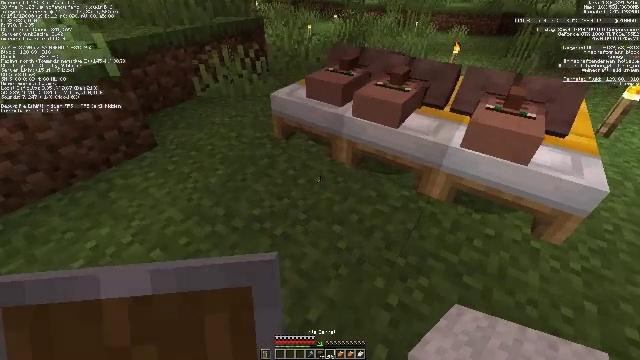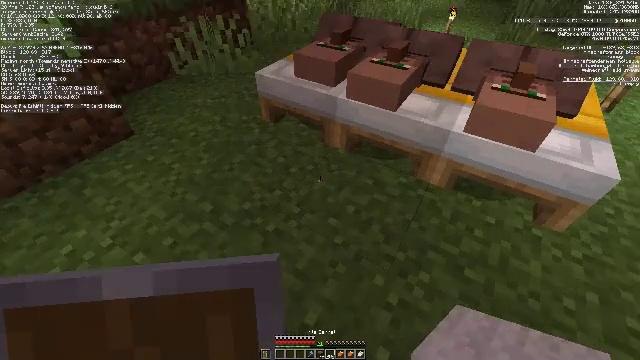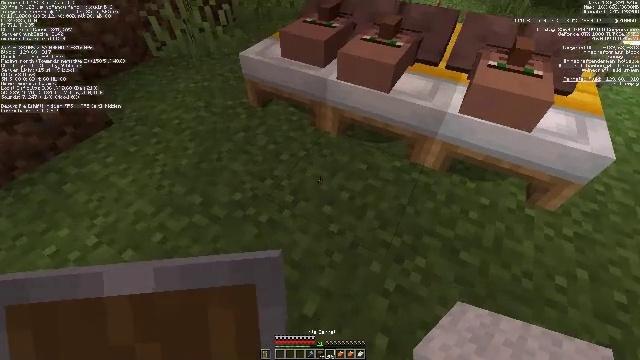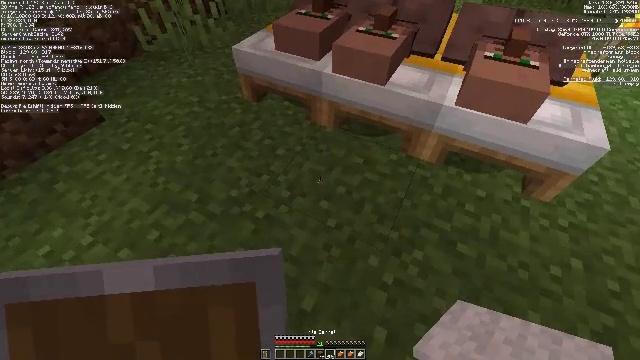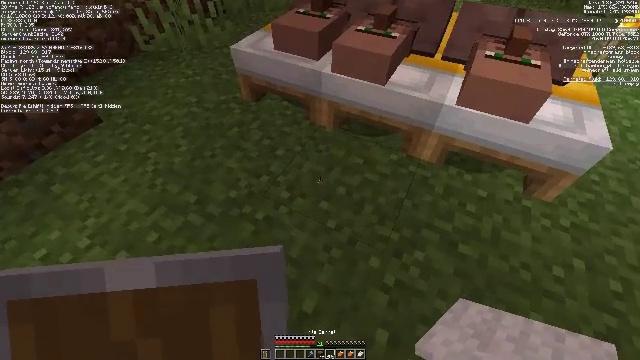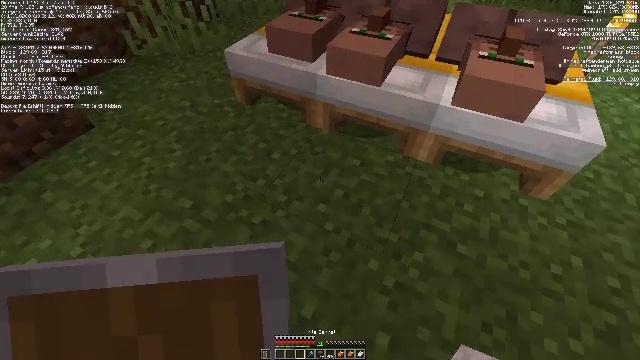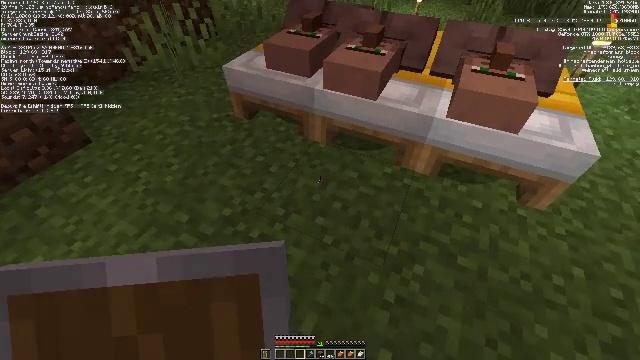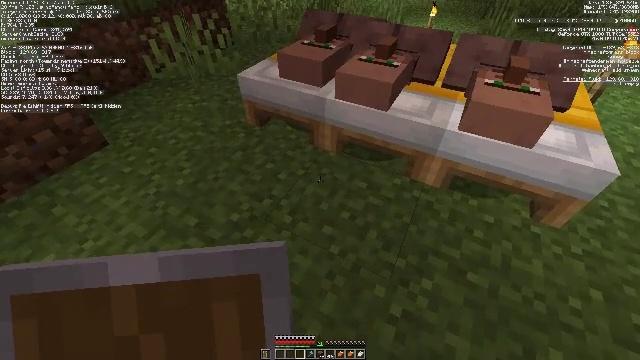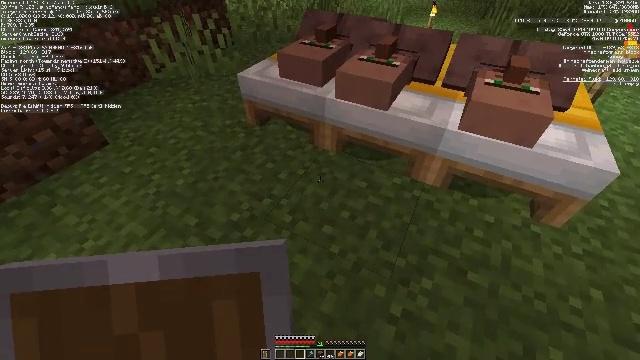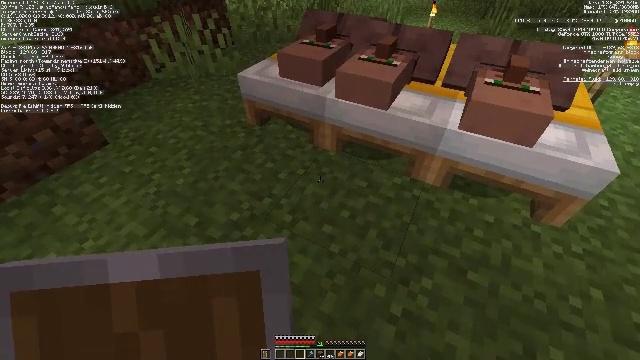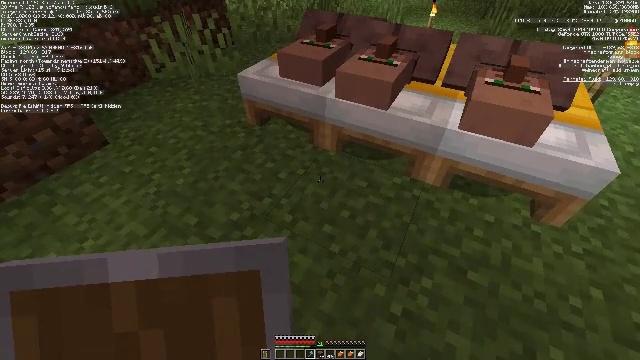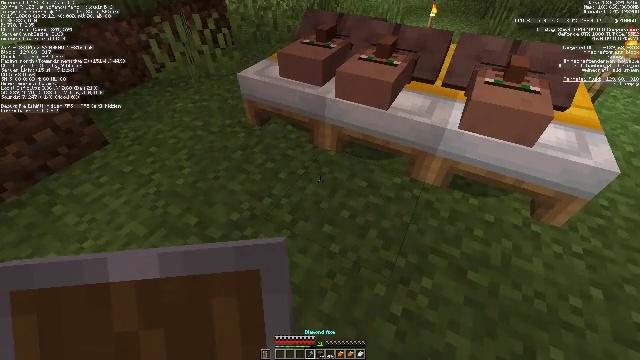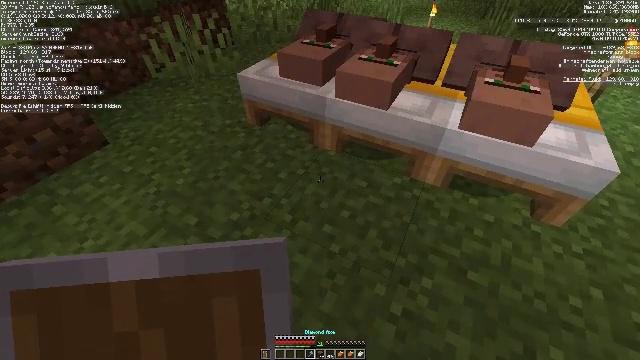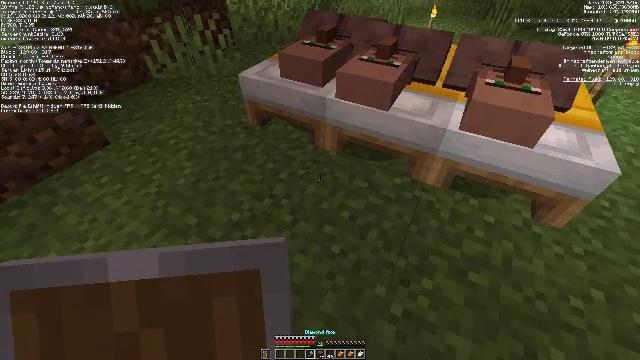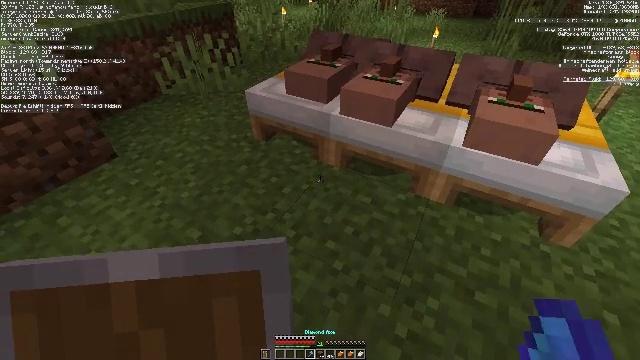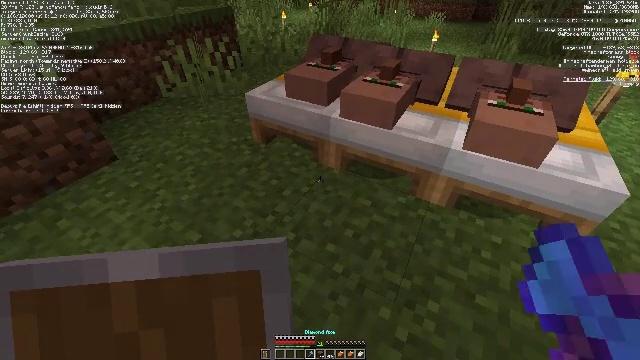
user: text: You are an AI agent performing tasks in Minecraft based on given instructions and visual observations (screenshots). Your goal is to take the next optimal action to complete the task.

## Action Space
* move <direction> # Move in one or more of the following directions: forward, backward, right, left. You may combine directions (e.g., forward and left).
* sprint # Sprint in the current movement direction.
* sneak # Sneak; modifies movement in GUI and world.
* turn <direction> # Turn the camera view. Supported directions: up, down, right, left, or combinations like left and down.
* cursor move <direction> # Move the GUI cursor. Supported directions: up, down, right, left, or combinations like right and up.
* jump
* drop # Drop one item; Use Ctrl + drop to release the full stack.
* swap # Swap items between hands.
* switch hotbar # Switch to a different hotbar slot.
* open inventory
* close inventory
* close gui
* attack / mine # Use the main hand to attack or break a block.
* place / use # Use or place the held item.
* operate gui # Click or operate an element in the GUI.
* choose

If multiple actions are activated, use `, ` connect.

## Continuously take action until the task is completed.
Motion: motion action
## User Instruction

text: Break the yellow bed.
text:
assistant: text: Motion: turn right and down
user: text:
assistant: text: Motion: turn right and down
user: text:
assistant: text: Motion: turn right and down
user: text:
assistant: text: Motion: no_op
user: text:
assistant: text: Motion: turn right, switch to hotbar 3
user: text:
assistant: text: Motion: turn up, switch to hotbar 3
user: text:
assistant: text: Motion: turn left and up, switch to hotbar 3
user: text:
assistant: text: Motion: no_op
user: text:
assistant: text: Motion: no_op
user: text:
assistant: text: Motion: switch to hotbar 4
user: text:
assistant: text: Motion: switch to hotbar 4
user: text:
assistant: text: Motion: switch to hotbar 4
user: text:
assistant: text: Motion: no_op
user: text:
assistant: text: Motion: turn left and up
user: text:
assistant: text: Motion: no_op
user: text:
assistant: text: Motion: no_op
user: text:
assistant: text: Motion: no_op
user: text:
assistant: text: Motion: no_op
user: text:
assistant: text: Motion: no_op
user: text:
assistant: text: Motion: no_op
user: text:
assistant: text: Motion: turn up
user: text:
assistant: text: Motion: turn up
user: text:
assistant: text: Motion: attack / mine
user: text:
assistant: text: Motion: attack / mine
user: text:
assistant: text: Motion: attack / mine
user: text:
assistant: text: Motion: attack / mine
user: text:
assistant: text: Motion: attack / mine
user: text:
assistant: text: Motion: attack / mine
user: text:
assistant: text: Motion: attack / mine
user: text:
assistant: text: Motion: attack / mine